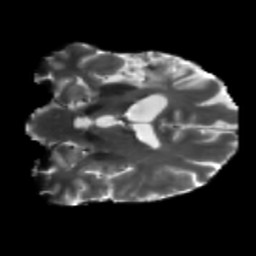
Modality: T2w
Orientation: coronal
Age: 41
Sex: male
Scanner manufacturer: siemens
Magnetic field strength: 3 T
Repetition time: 5.25 s
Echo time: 0.08 s